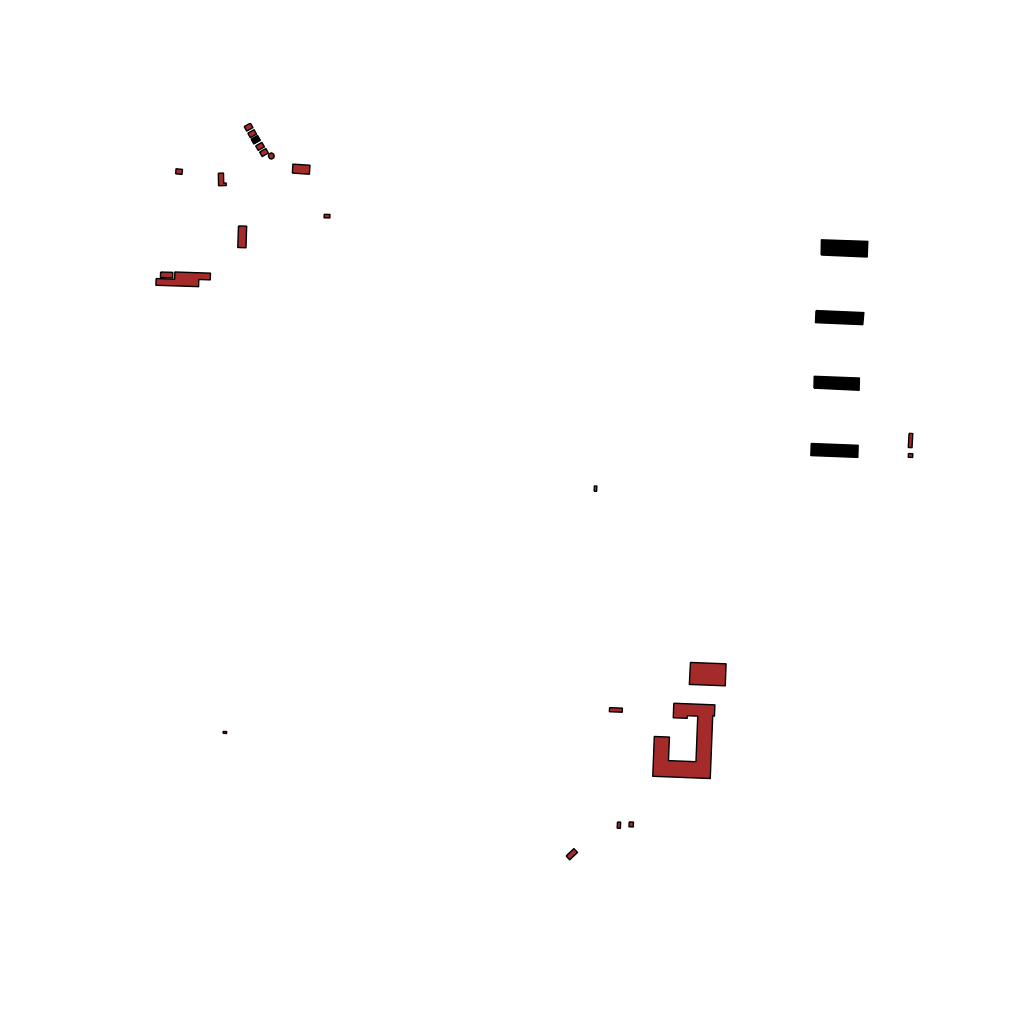
Tags: overhead vector_map, business, industrial, recreation, residential, special, high_rise, individual_rise, low_rise, density_1, Building, Facility, 1.0 km²